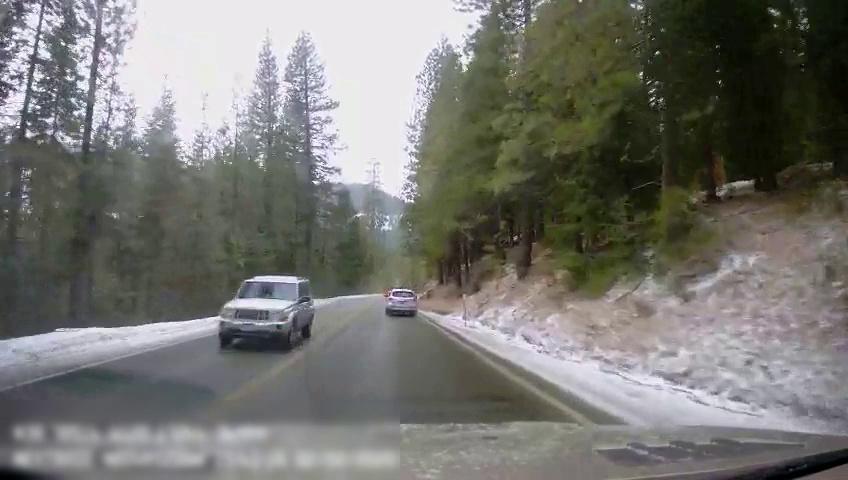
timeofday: Day
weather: Cloudy
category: Drivable Space
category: Vehicles | Truck
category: Vehicles | Car
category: Vehicles | SUV
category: Lanes | Current Lane
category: Lanes | Current Lane
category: Lanes | Opposite Lane
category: Lanes | Opposite Lane